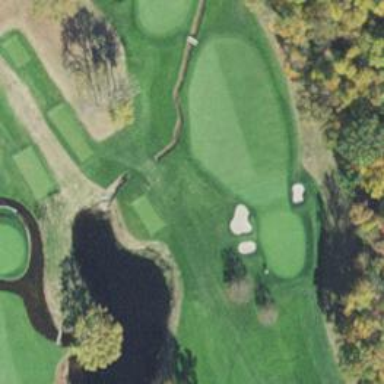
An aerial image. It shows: Path on bridge over golf course.